Interaction volume radius: 10 \u00c5
Interaction volume height: 15 \u00c5
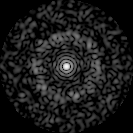
Disorder parameter: 0.8175